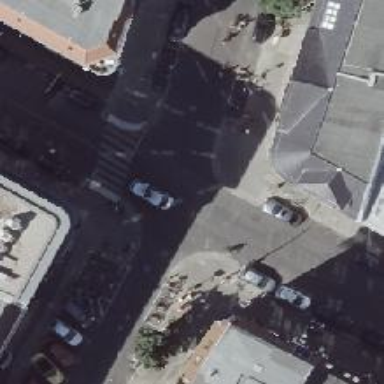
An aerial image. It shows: Unmarked crossing on the road.